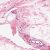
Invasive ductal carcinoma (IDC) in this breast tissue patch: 0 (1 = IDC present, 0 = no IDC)